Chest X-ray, AP view. Patient: 25 years old, sex F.
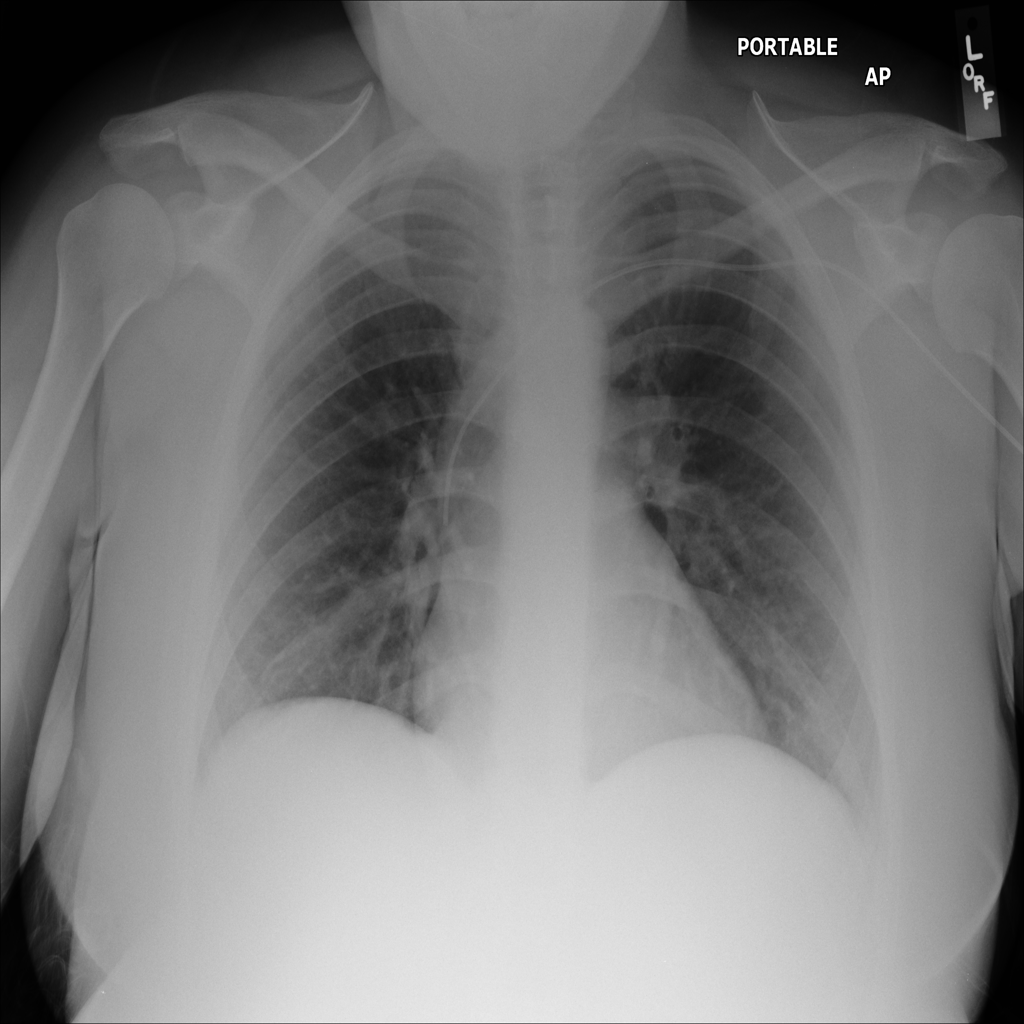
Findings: No Finding